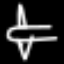
Label: airplane